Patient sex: M
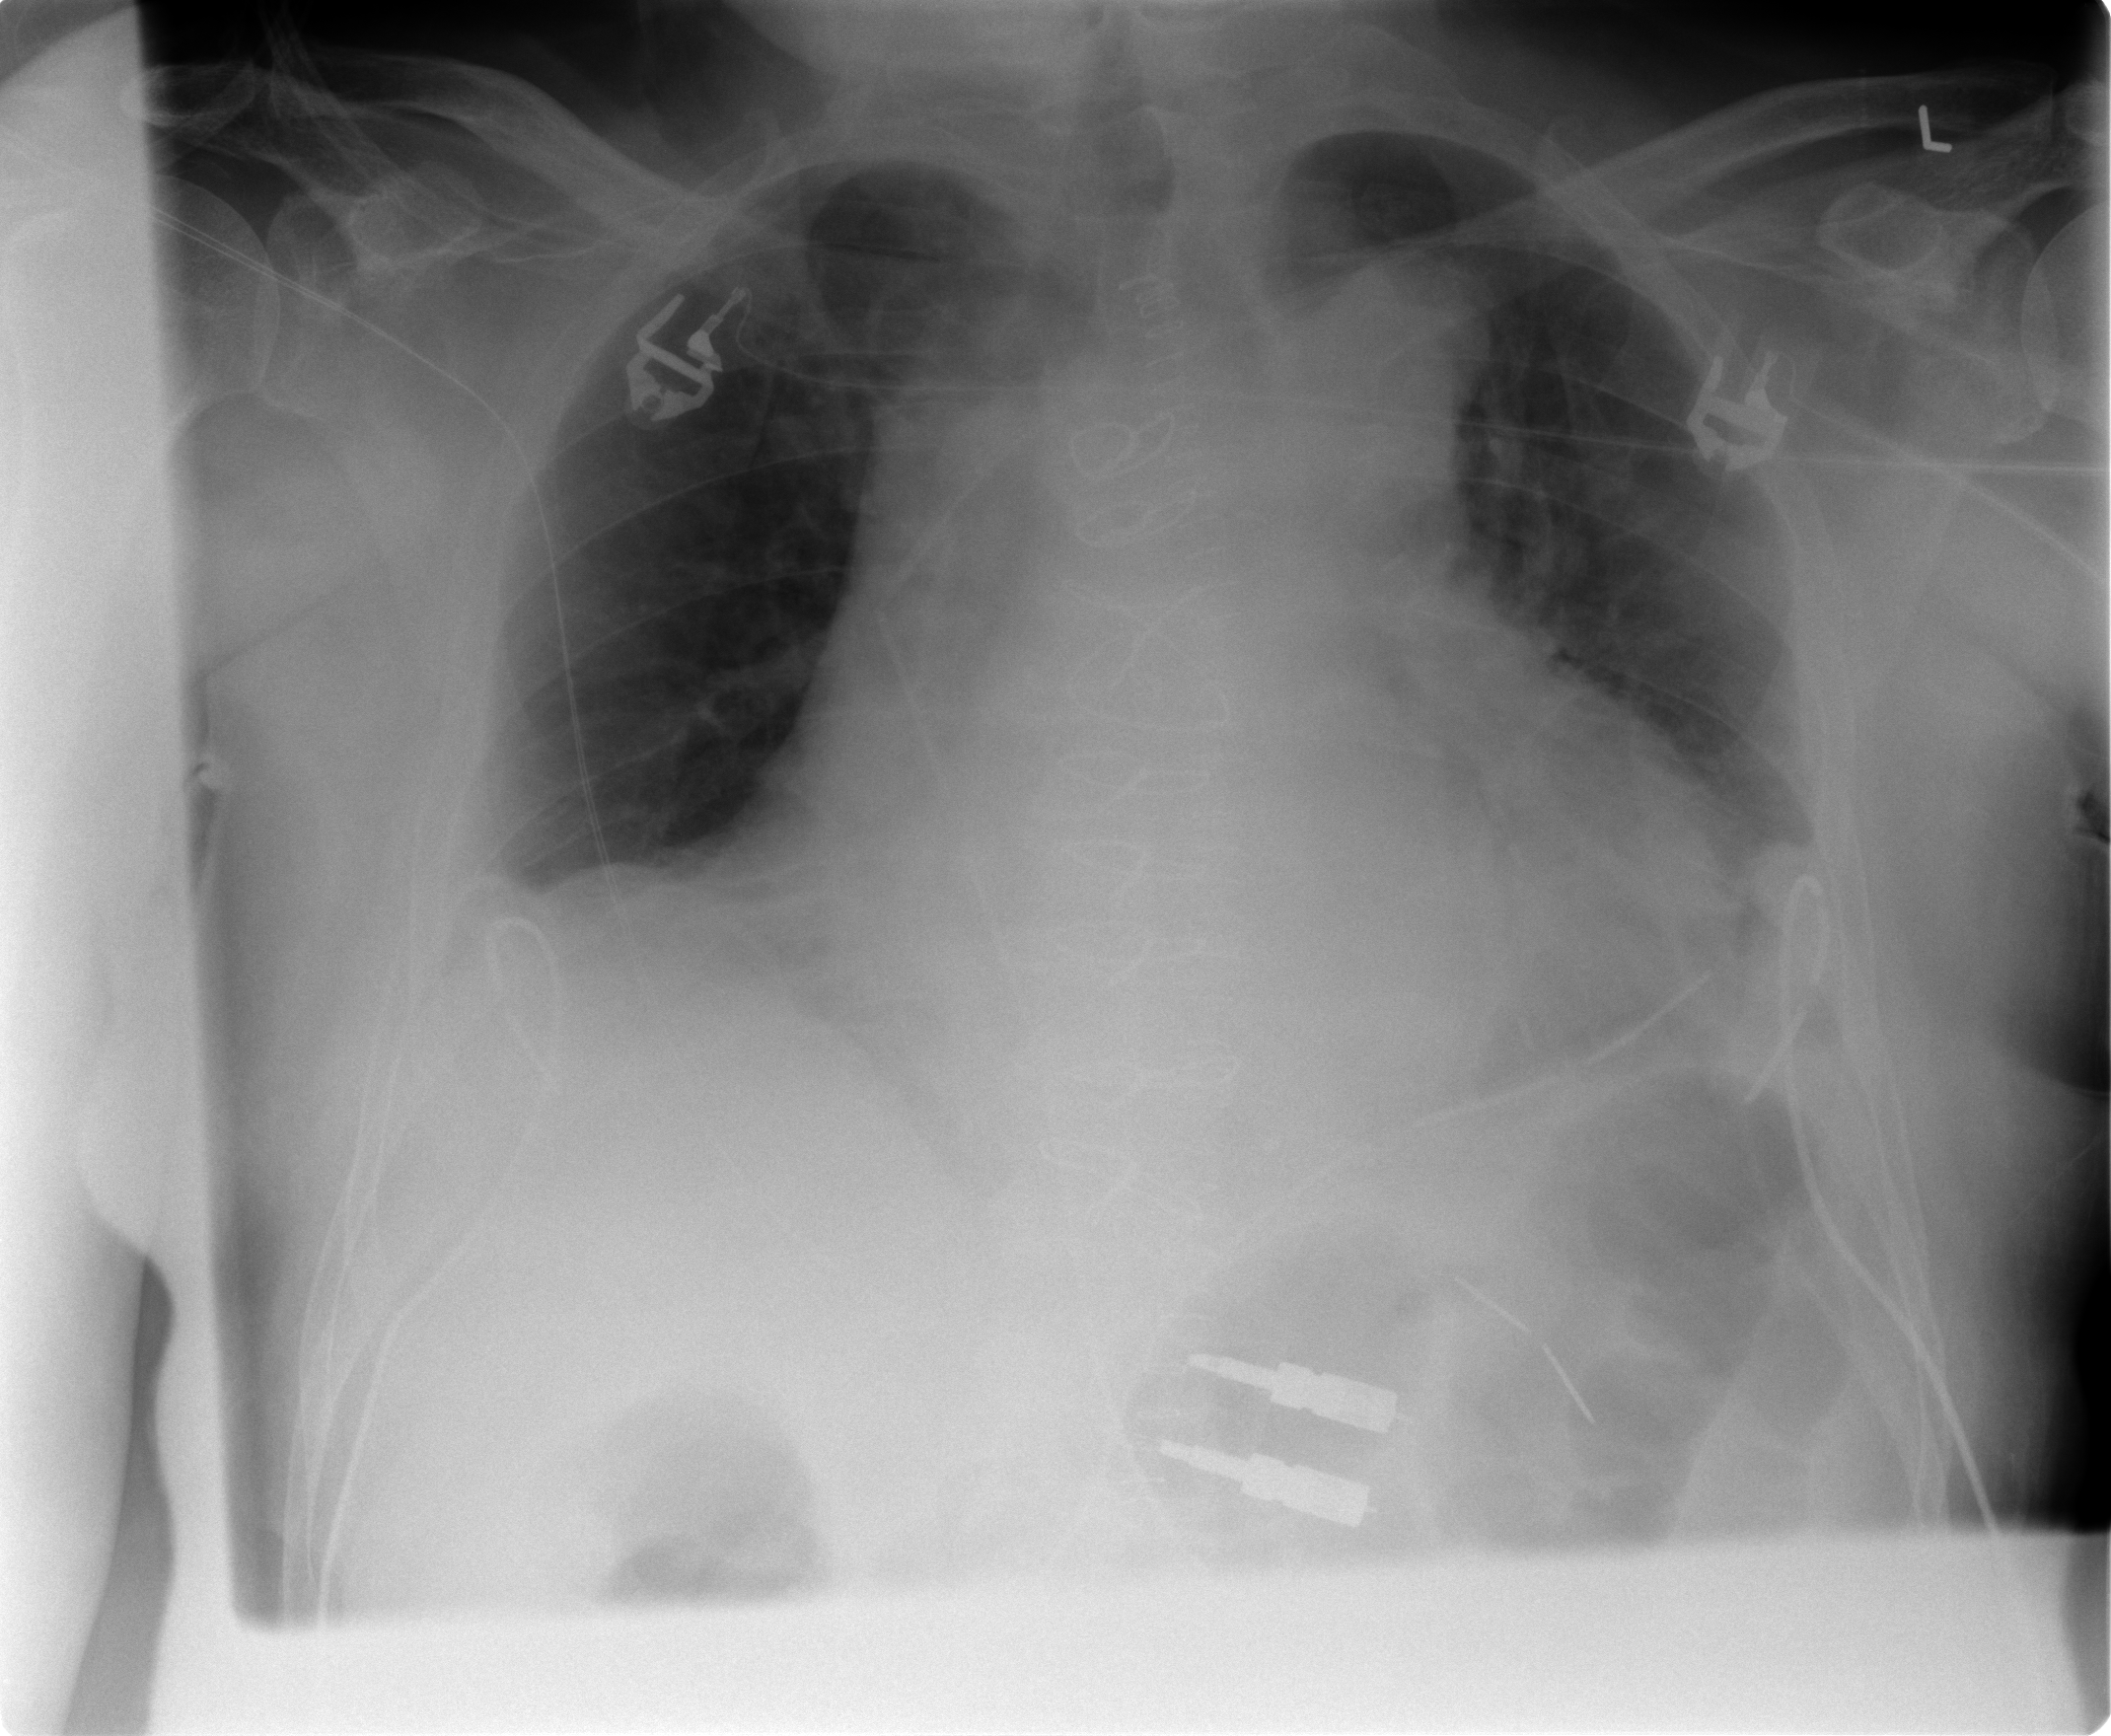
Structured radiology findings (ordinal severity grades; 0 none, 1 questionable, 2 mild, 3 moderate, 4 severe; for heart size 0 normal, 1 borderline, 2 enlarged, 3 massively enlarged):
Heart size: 3
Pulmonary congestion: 2
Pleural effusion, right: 1
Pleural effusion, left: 0
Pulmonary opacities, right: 0
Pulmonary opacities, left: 0
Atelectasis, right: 1
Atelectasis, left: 1